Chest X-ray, PA view. Patient: 34 years old, sex F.
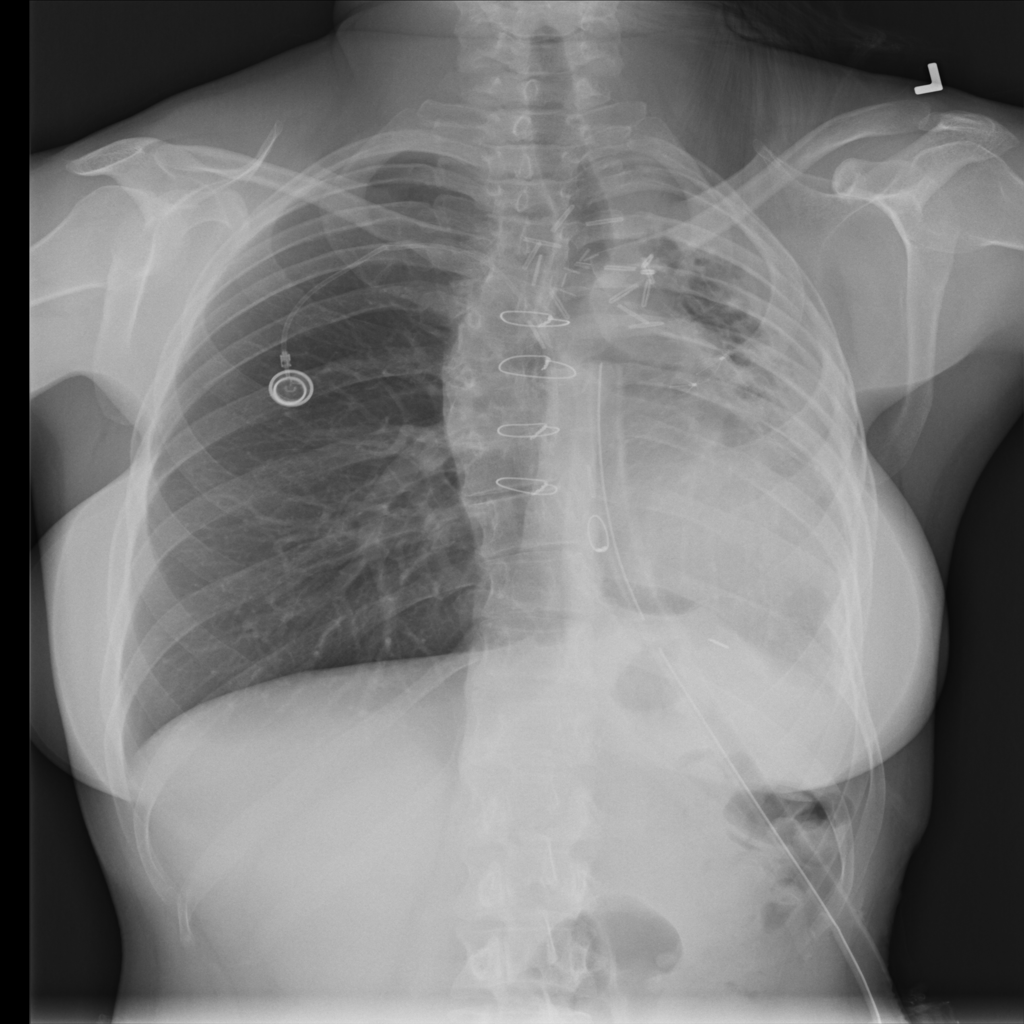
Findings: Pleural_Thickening